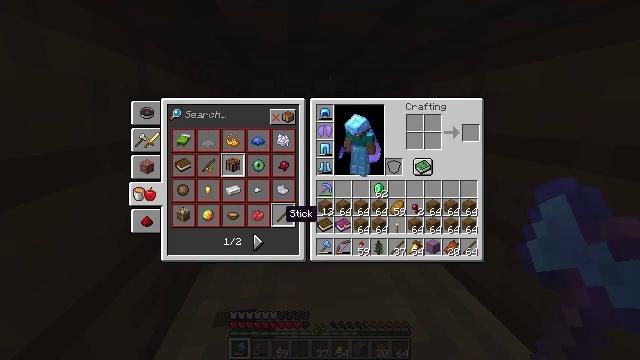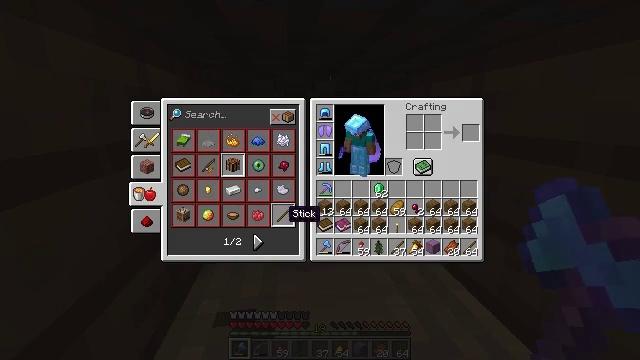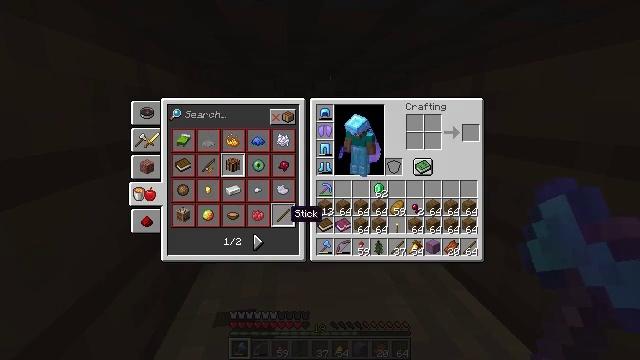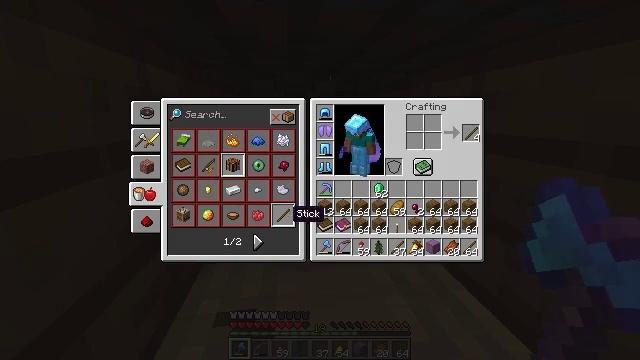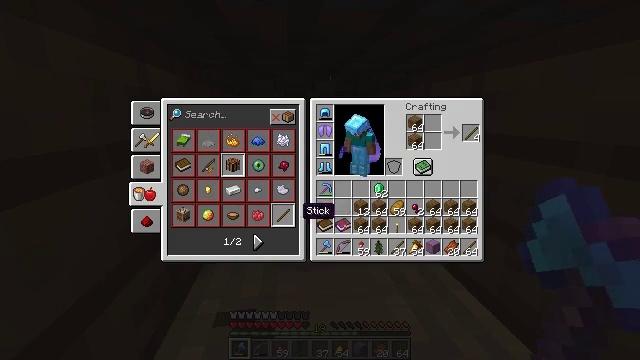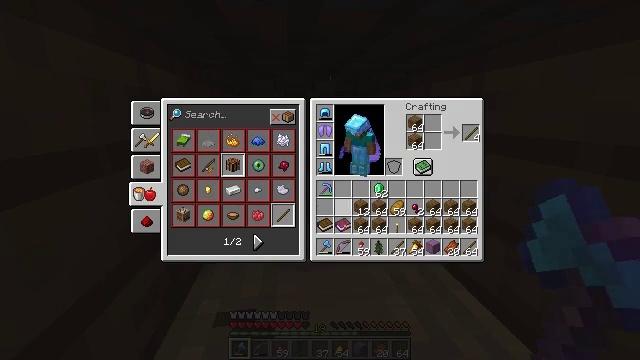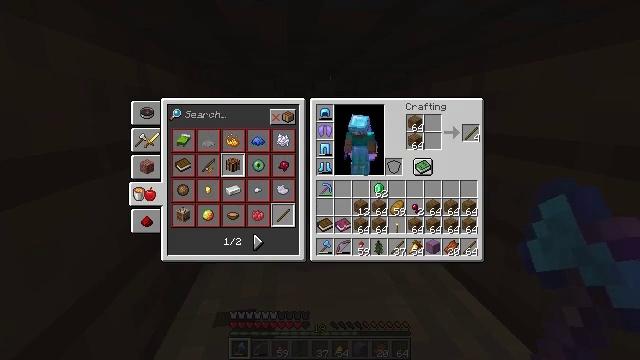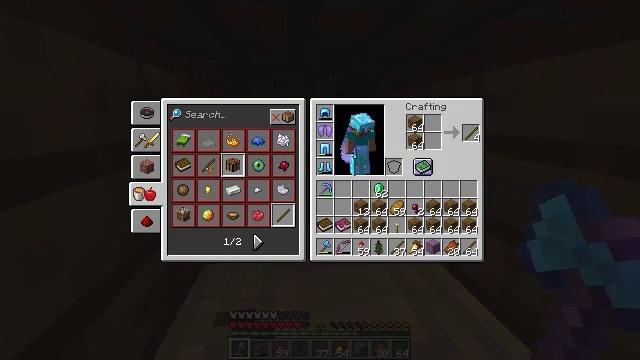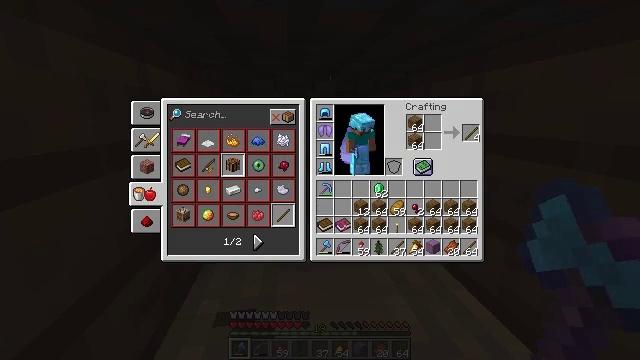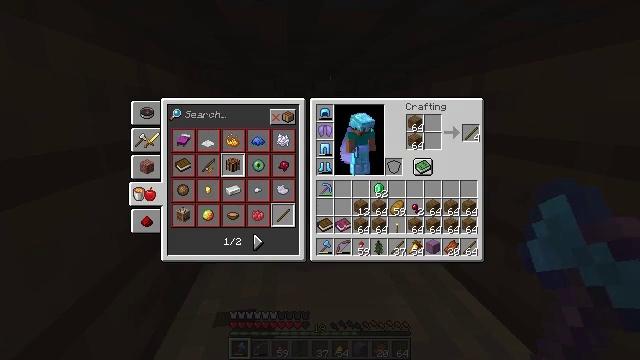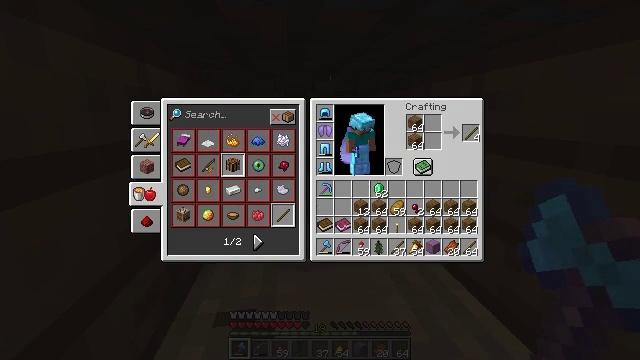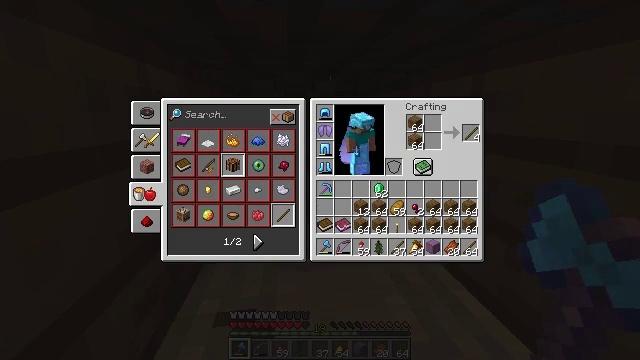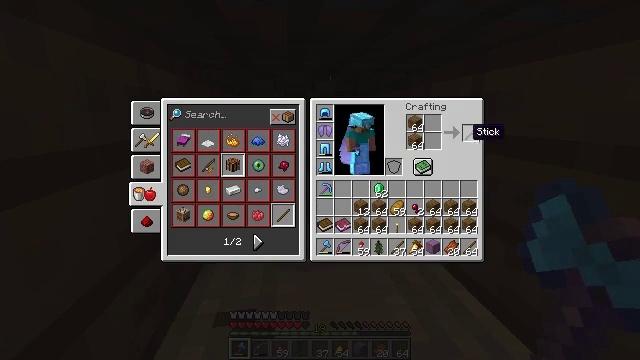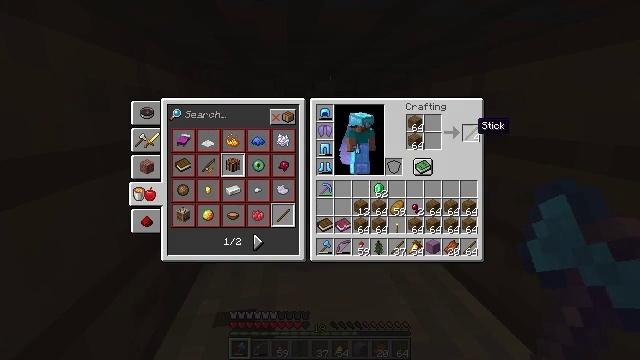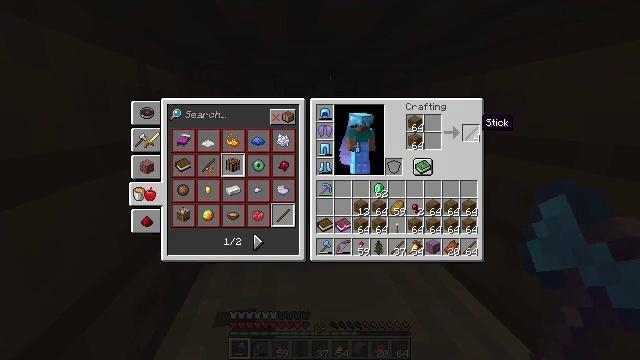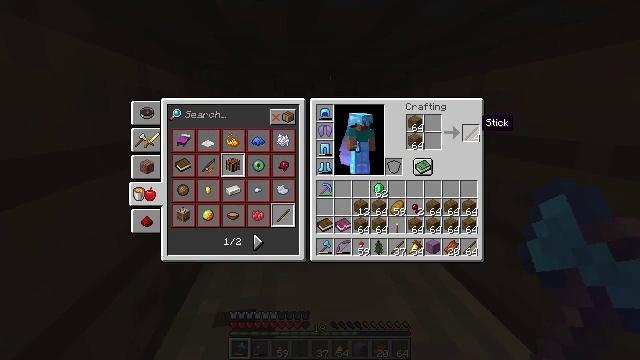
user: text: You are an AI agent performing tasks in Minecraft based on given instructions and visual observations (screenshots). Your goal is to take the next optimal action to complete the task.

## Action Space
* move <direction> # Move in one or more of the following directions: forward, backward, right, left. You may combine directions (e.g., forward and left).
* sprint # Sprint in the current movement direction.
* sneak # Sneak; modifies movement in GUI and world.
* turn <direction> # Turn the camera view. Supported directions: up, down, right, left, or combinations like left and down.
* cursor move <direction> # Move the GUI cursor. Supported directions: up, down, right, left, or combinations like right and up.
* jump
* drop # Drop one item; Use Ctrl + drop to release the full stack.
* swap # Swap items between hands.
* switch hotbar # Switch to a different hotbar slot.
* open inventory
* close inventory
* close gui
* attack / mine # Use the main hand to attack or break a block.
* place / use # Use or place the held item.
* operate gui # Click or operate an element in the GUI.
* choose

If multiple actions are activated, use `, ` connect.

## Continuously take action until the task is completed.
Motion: motion action
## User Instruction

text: Use the crafting grid to make sticks.
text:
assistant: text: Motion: sneak
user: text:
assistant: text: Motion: sneak
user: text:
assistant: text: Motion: sneak
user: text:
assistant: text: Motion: sneak, cursor move right
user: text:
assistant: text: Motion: sneak, cursor move right and up
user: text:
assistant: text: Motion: sneak, cursor move right and up
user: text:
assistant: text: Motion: sneak, cursor move right and up
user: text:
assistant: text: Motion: sneak
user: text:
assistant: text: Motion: sneak, cursor move right
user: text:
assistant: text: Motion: sneak, cursor move right and up
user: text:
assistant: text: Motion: sneak, cursor move right and up
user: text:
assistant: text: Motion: sneak, cursor move right
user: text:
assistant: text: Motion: sneak
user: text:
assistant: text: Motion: sneak
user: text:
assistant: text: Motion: sneak
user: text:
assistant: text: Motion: sneak
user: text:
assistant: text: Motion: sneak
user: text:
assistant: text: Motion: sprint
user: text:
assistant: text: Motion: sprint
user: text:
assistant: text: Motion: sprint
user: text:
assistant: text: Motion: sneak
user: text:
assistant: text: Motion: sprint
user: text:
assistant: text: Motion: sprint
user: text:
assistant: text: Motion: sneak
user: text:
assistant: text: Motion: sneak
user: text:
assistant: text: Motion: sneak
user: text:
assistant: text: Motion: sprint
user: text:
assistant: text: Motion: sneak, drop
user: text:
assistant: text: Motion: sprint, drop
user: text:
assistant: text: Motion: sneak, drop